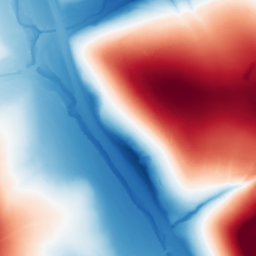
Category: classical
Decomposition family: gaussian
Decomposition parameters: sigma: 100
Upsampling method: bicubic
Upsampling parameters: scale: 8
Upsampling scale: 8